Question: This is the link to the problem: <URL>.
> Given an integer 'n', return with 'n' nodes. Each node of each tree in the answer must have 'Node.val == 0'.Each element of the answer is the root node of one possible tree. You may return the final list of trees in any order.A full binary tree is a binary tree where each node has exactly '0' or '2' children.Example 1:Input: 'n = 7'Output:'''
[[0,0,0,null,null,0,0,null,null,0,0],
[0,0,0,null,null,0,0,0,0],
[0,0,0,0,0,0,0],
[0,0,0,0,0,null,null,null,null,0,0],
[0,0,0,0,0,null,null,0,0]]
'''
In this question I have to return a list of all possible Full binary trees, here is my java code to the solution, can anyone help me in getting where my code is getting wrong, for every input my code is giving the empty list.
'''
class Solution {
public List<TreeNode> allPossibleFBT(int n) {
if (n == 1) {
List<TreeNode> list = new ArrayList<TreeNode>();
list.add(new TreeNode(0));
return list;
}
List<TreeNode> left;
List<TreeNode> right;
List<TreeNode> all = new ArrayList<TreeNode>();
for (int i = 1; i < n; i = i + 2) {
left = allPossibleFBT(i);
right = allPossibleFBT(n - i - 1);
for (int k = 0; i < left.size(); k++) {
for (TreeNode treeNode : right) {
TreeNode root = new TreeNode(0);
root.left = left.get(k);
root.right = treeNode;
all.add(root);
}
}
}
return all;
}
}
'''
TreeNode Class:
'''
/**
* Definition for a binary tree node.
*/
public class TreeNode {
int val;
TreeNode left;
TreeNode right;
TreeNode() { }
TreeNode(int val) {
this.val = val;
}
TreeNode(int val, TreeNode left, TreeNode right) {
this.val = val;
this.left = left;
this.right = right;
}
}
'''
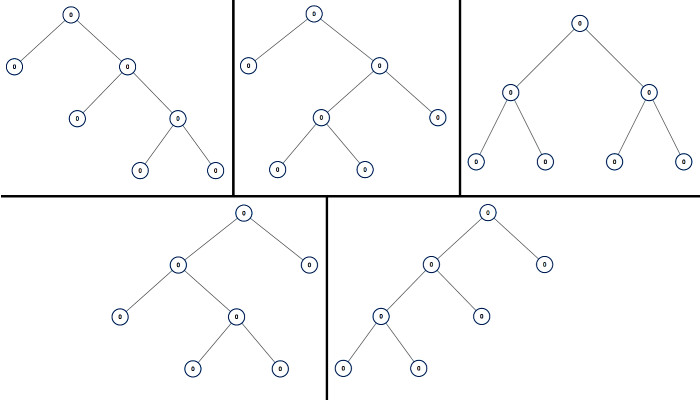
Answer: In 'for(int k=0;i<left.size();k++)' you need to replace 'i' with 'k'.